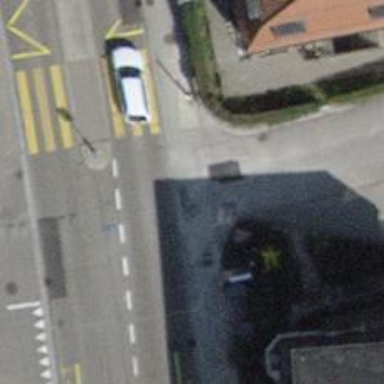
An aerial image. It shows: Unmarked crossing with traffic calming table on the road.